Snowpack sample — Buffalo Mountain, Silverthorne, Colorado, USA (2/22/26, 2:02 PM MST)
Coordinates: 39.622, -106.113
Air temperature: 33 °F
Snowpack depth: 63 cm
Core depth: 30 cm
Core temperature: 26.6 °F
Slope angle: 11°, slope face: 116°
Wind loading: low
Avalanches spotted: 0
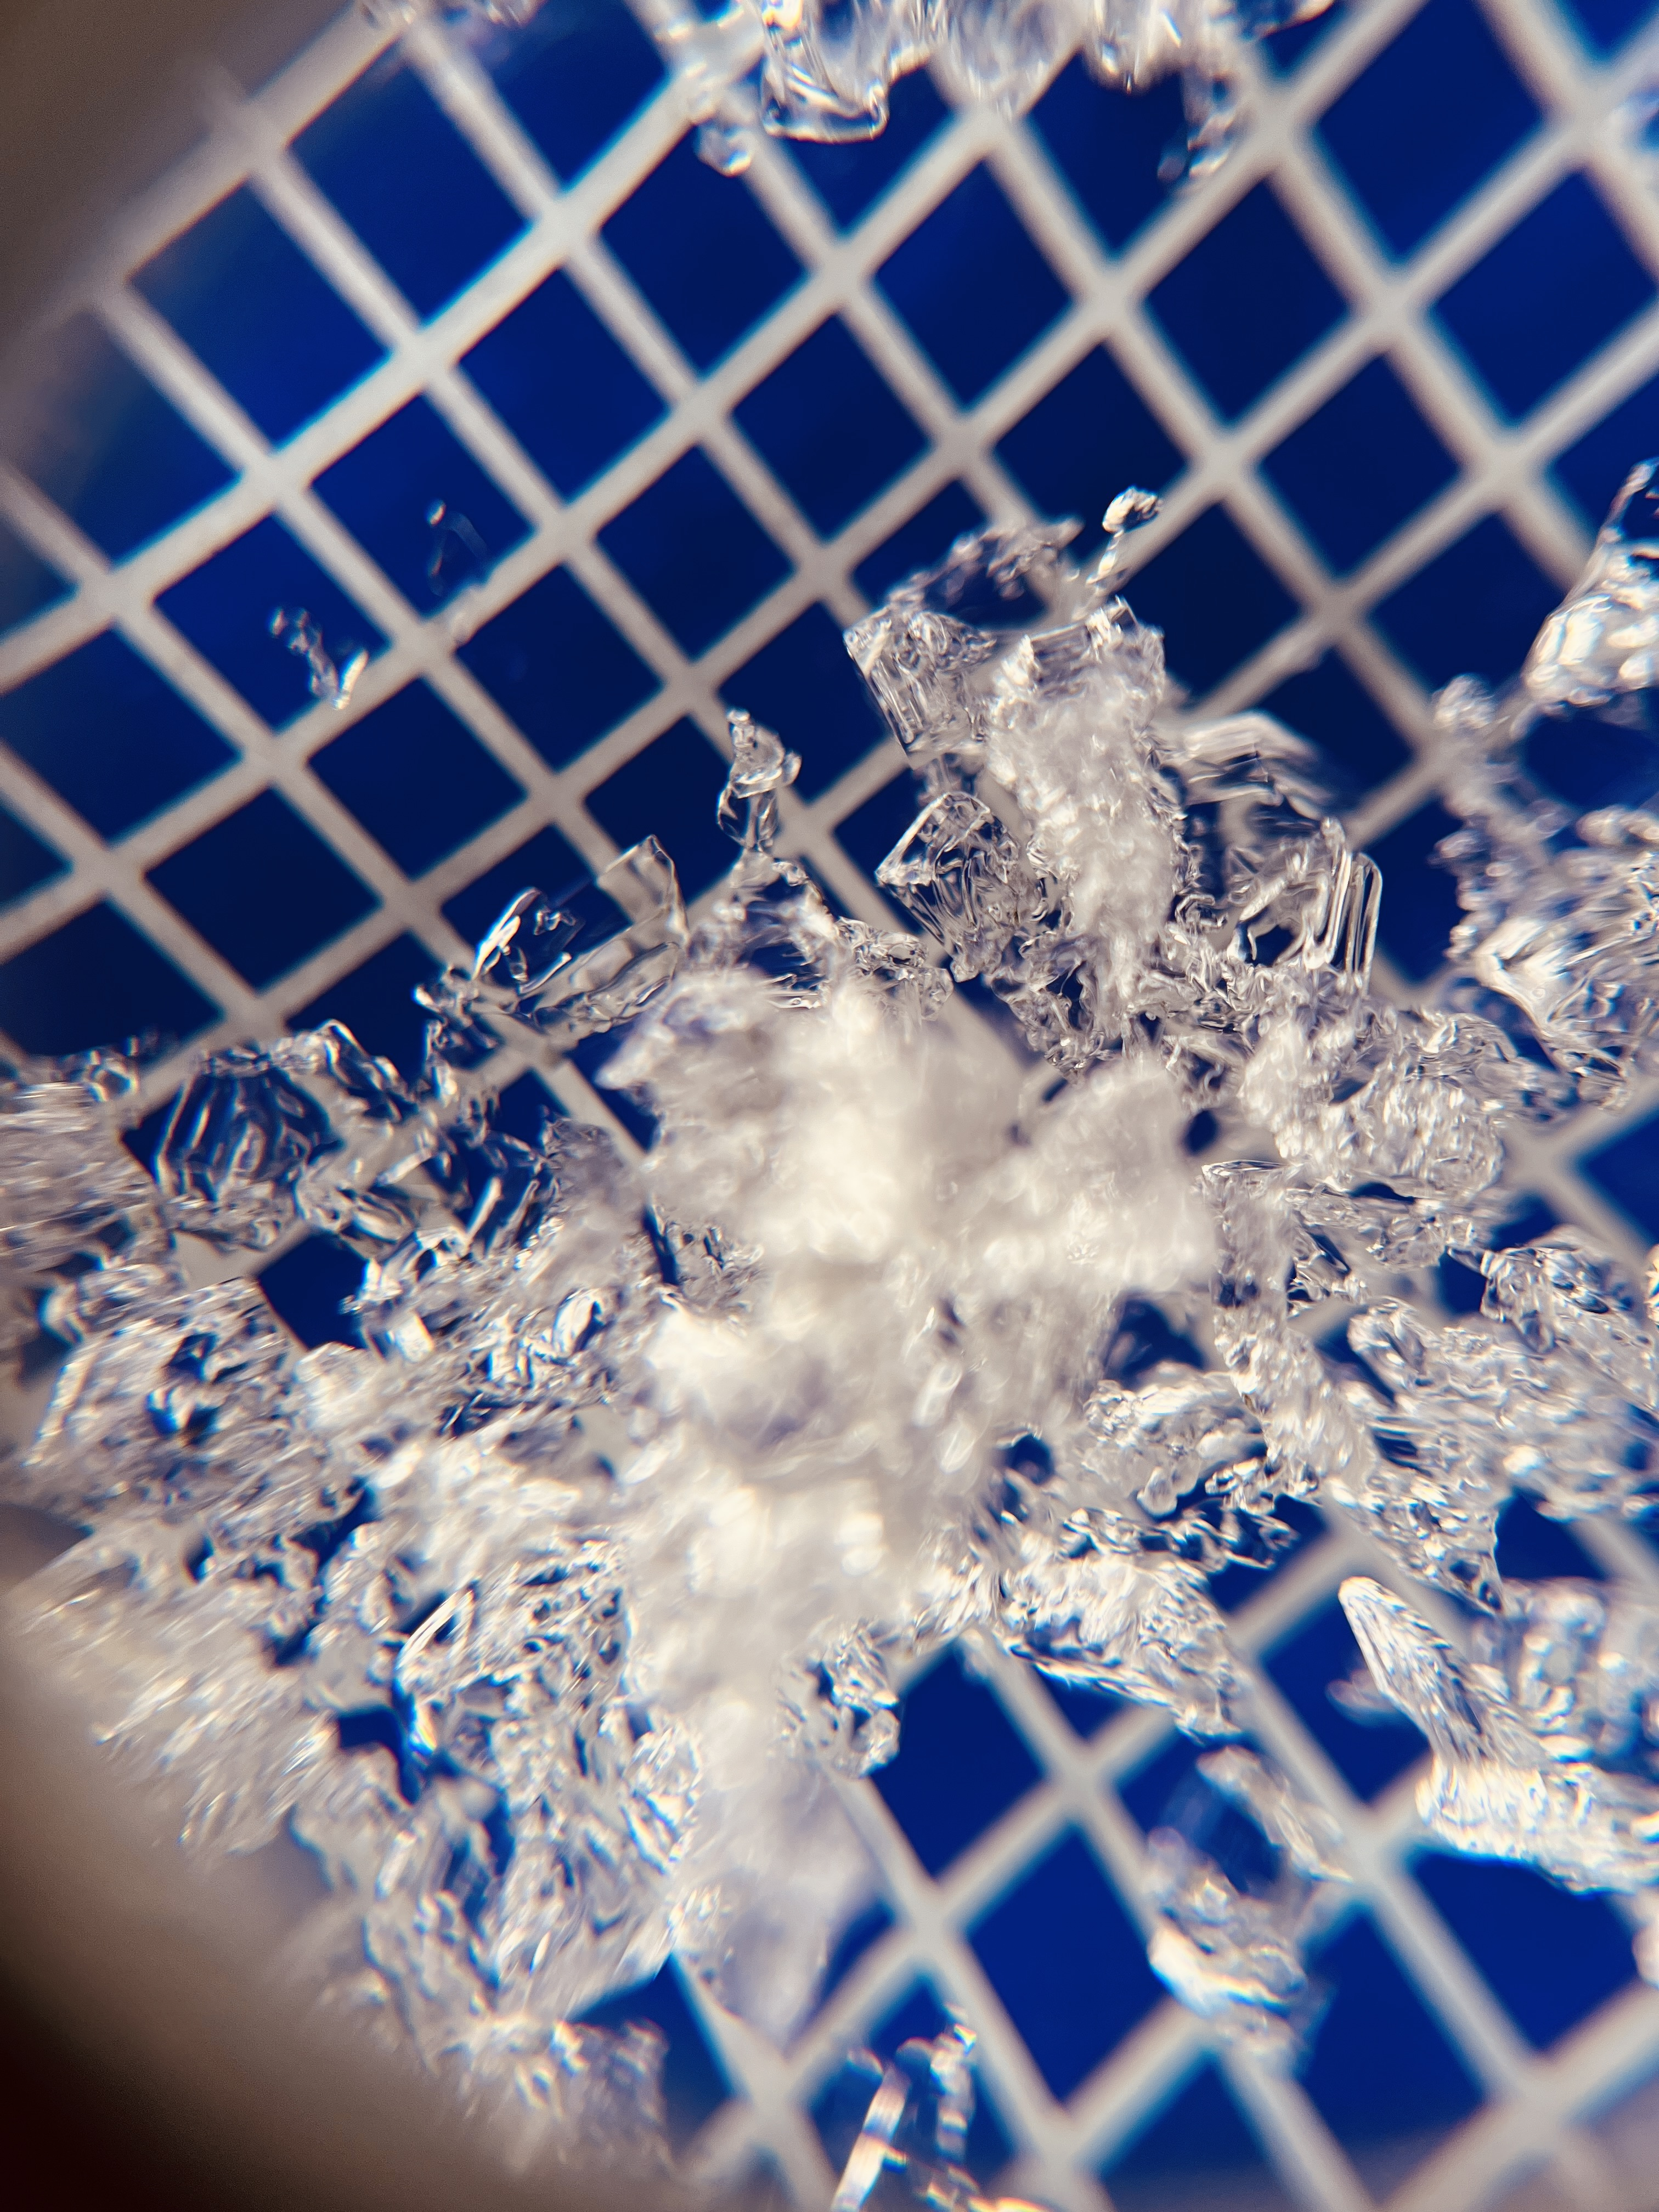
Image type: magnified_profile
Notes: In a firebreak similar to site 1, minimal wind loading with no spotted avalanches (not many faces in view though)